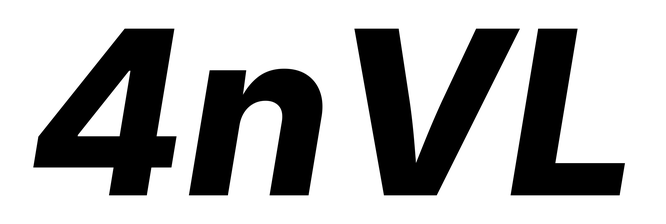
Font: Inter-Italic_ExtraBold_Italic